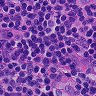
Metastatic tissue present: no